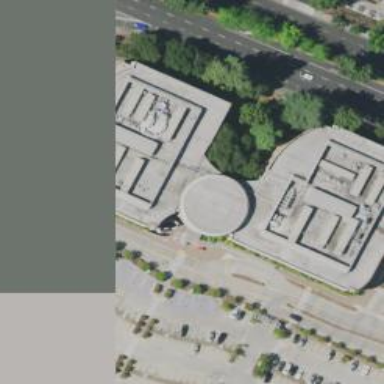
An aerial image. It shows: Hospital building.